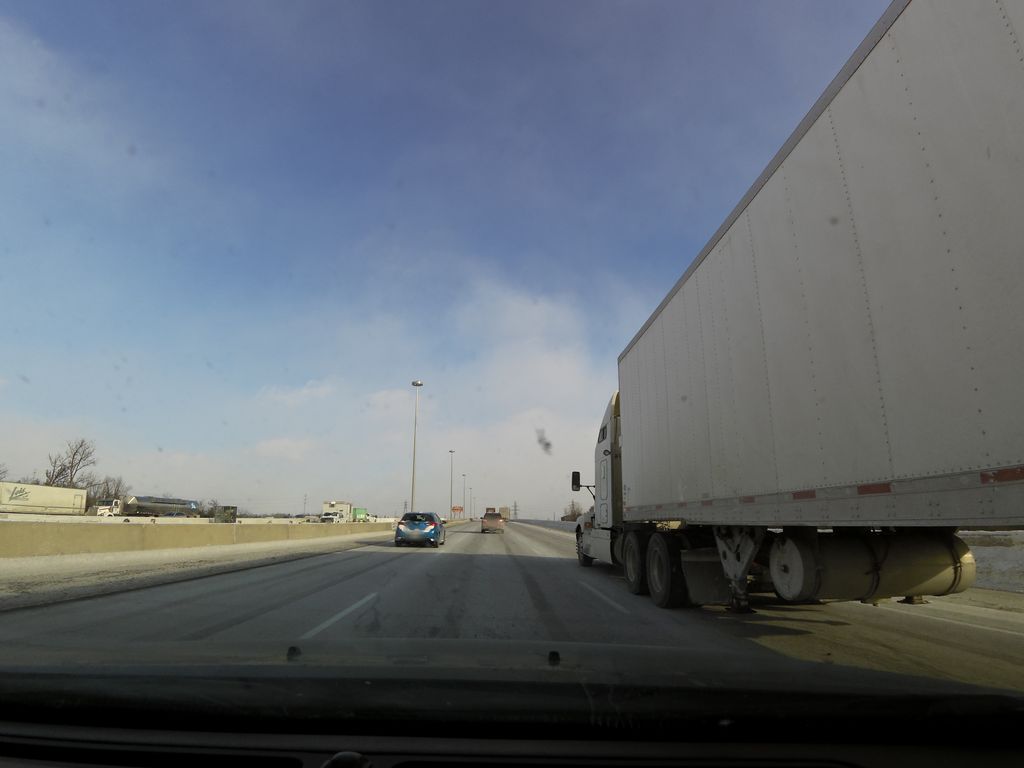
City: kitchener-waterloo